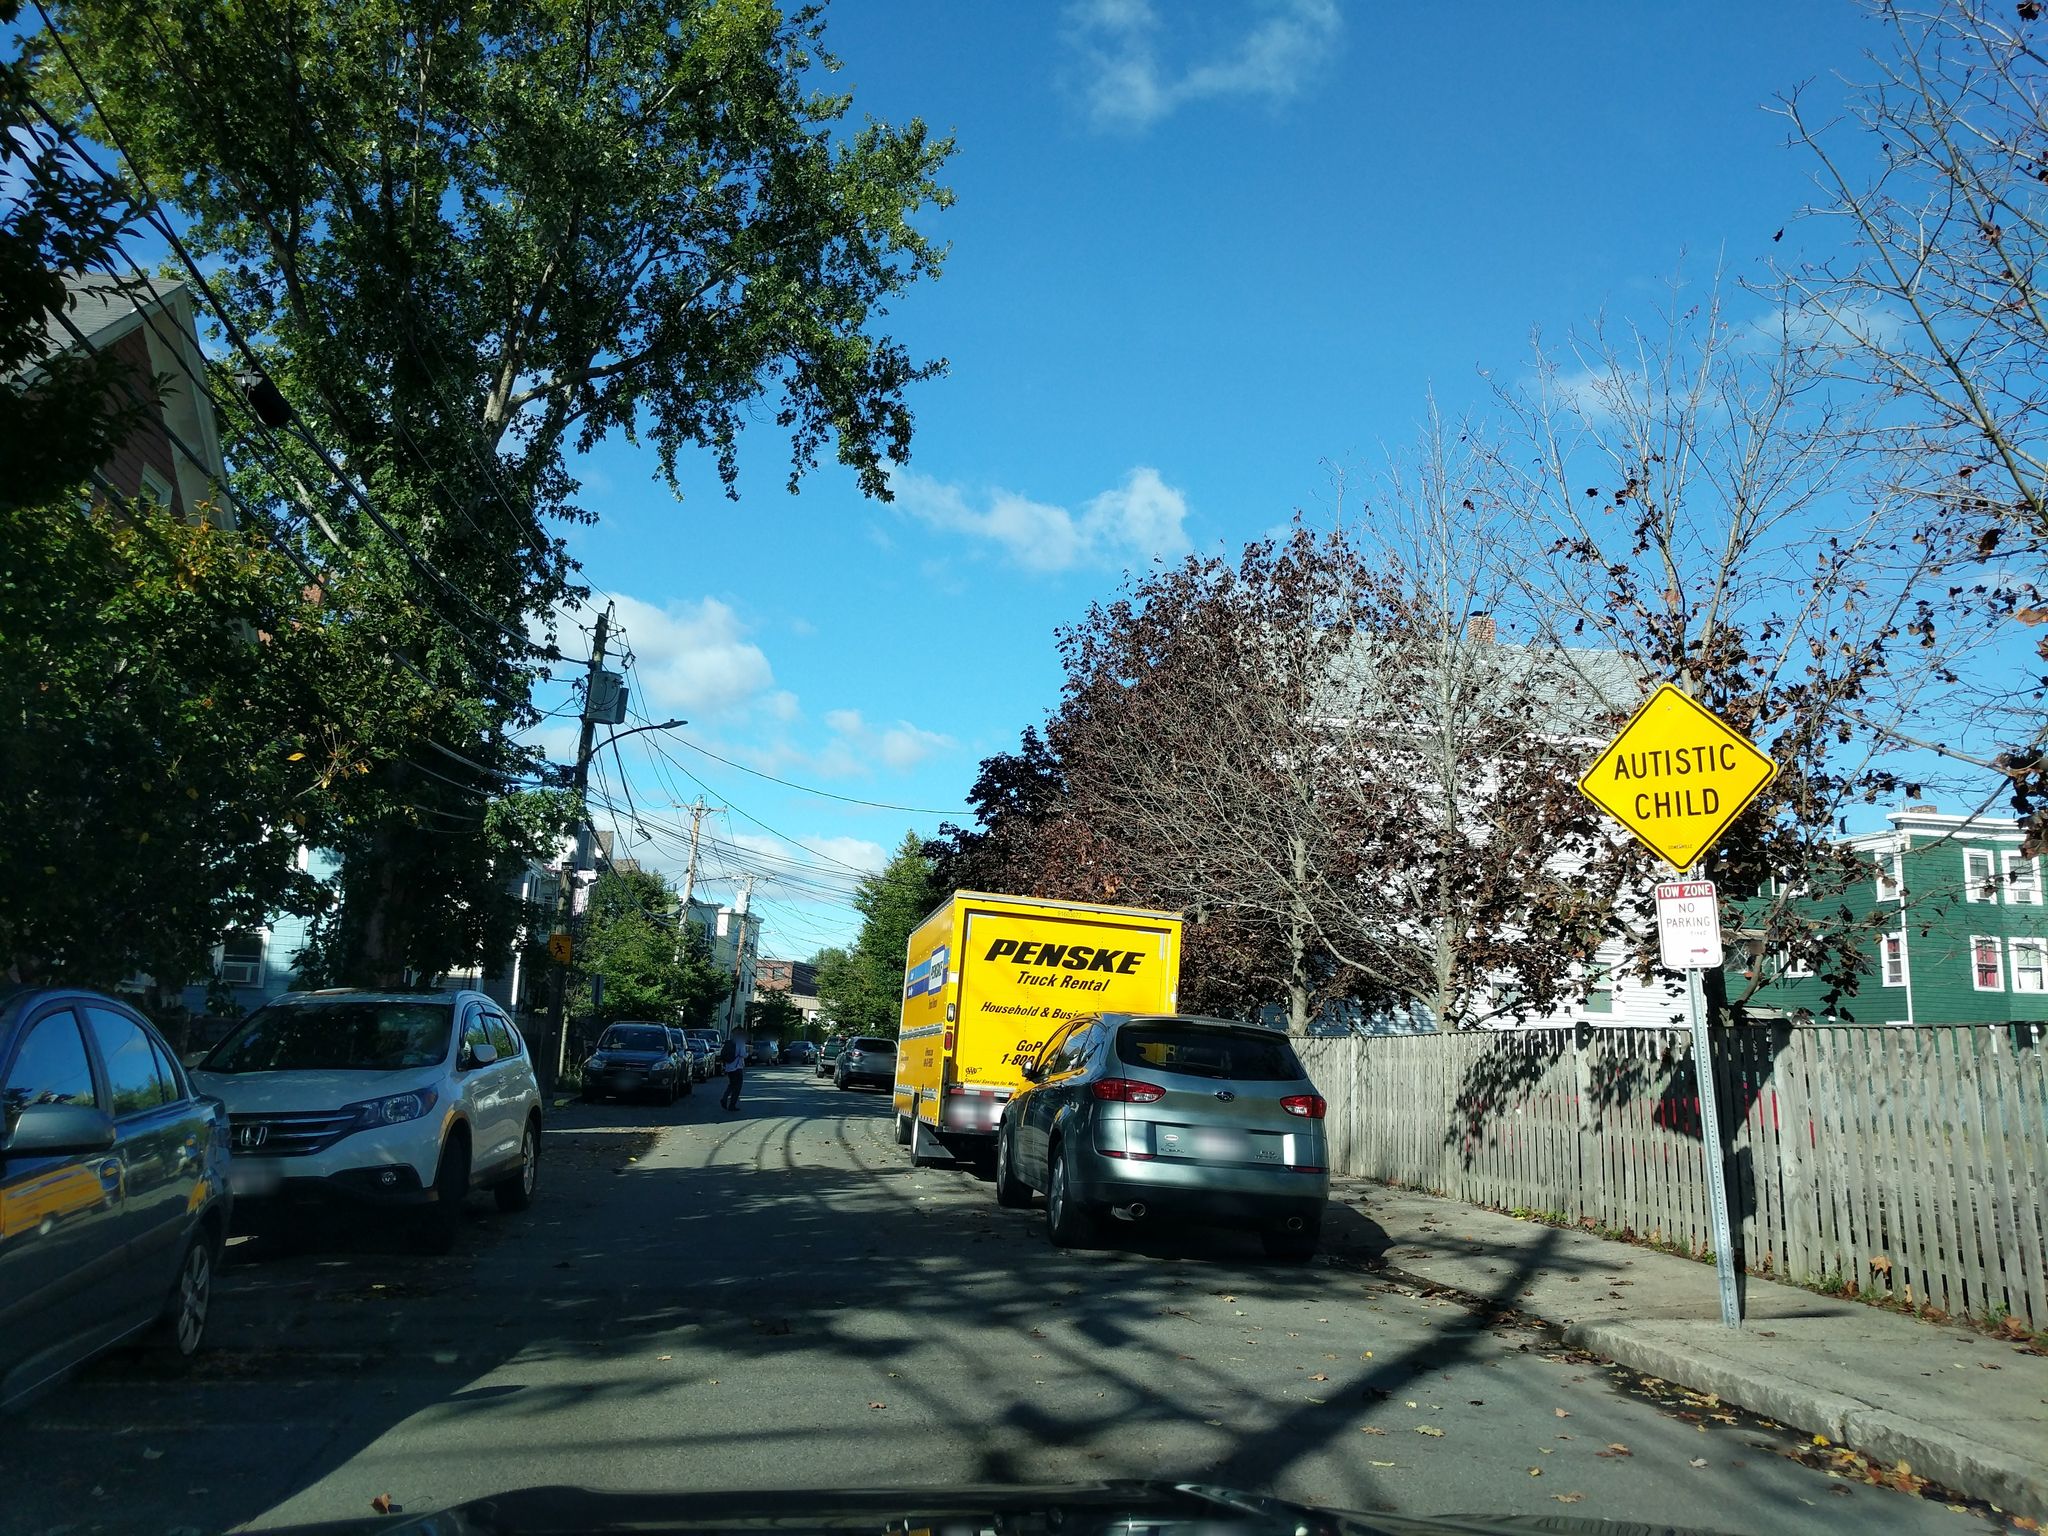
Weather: clear
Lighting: day
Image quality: good
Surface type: walking surface
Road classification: residential
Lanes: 2
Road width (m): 12.2
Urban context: urban centre
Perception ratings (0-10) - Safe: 3.97, Lively: 1.88, Beautiful: 8.25, Boring: 8.74, Depressing: 5.26, Wealthy: 4.5